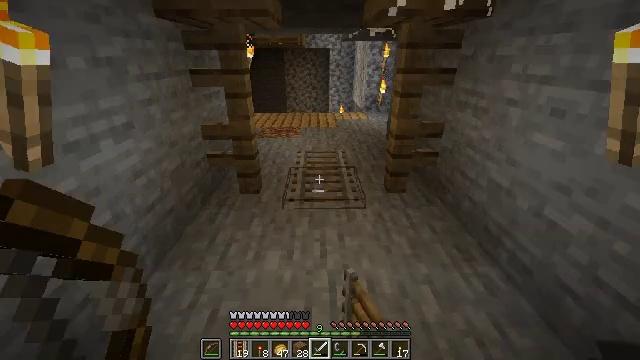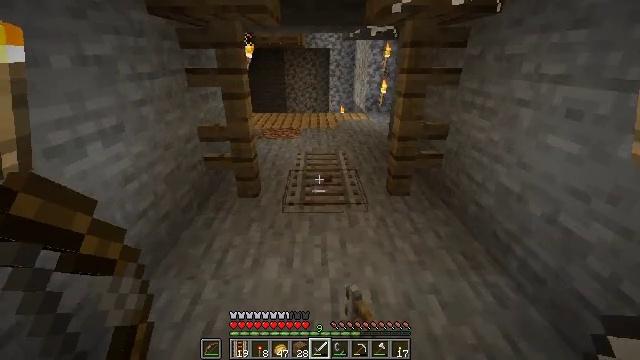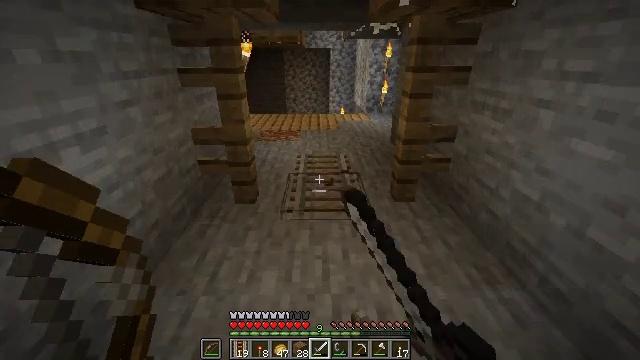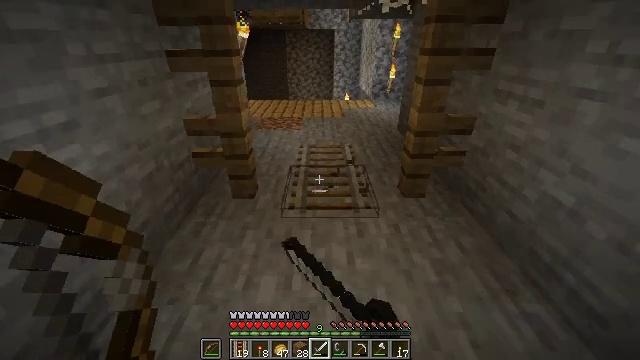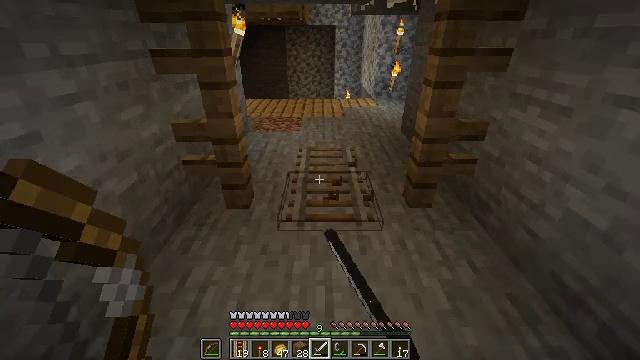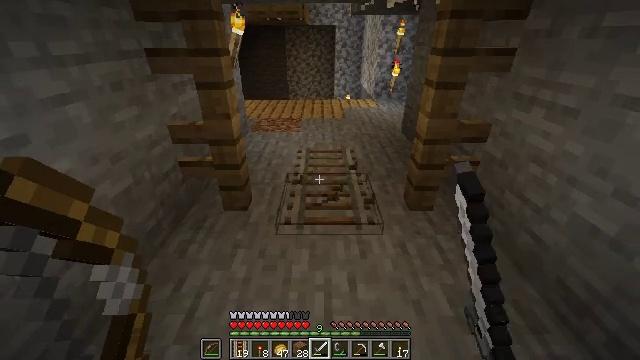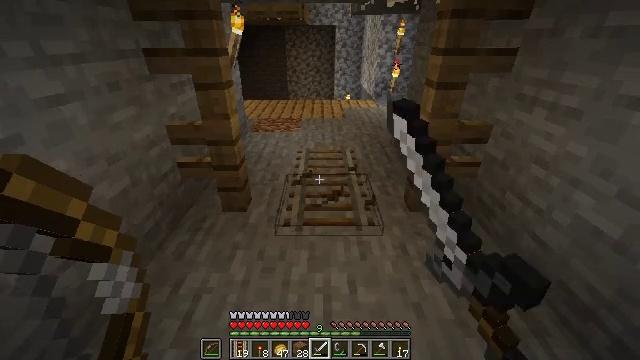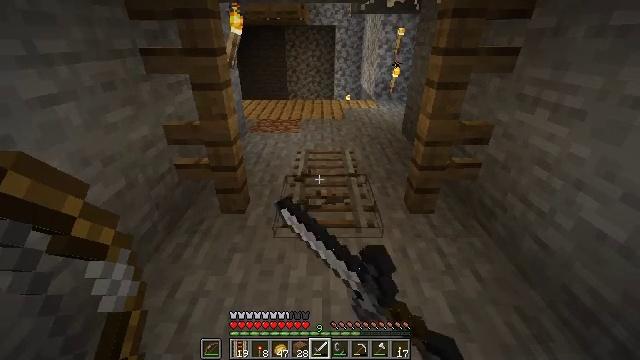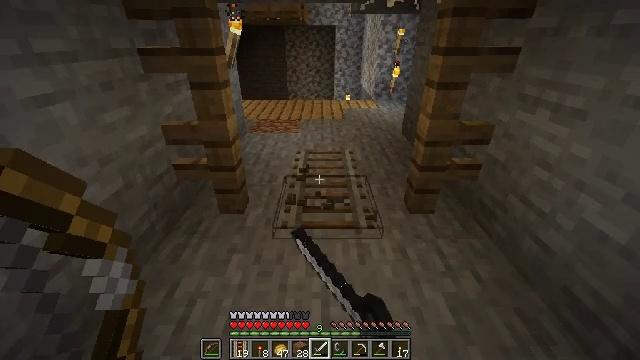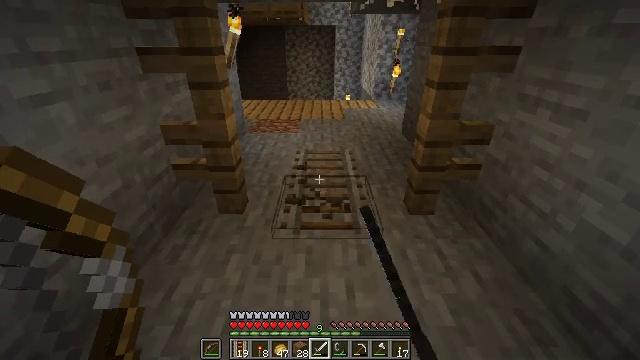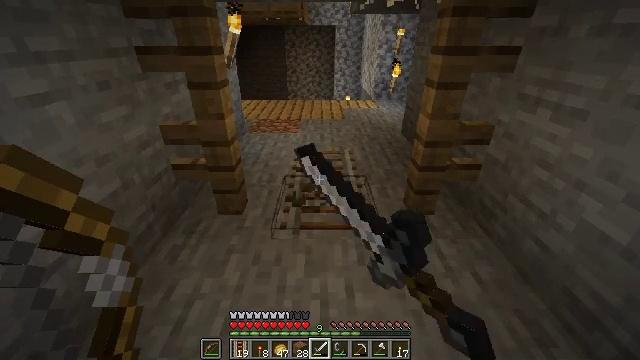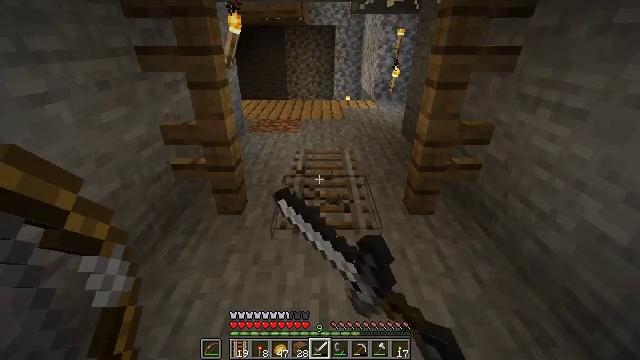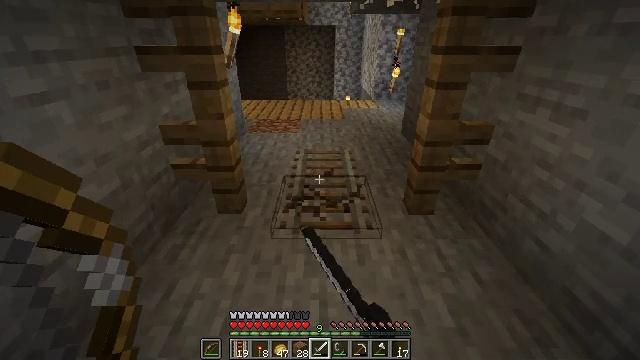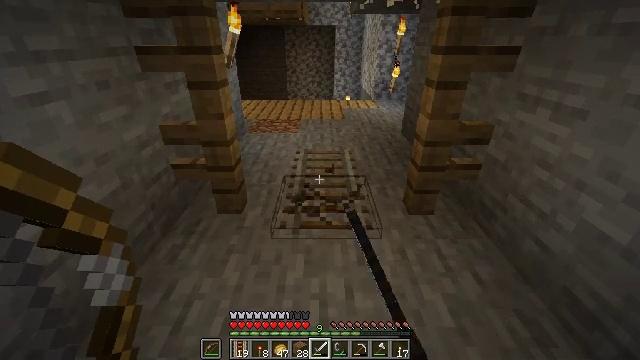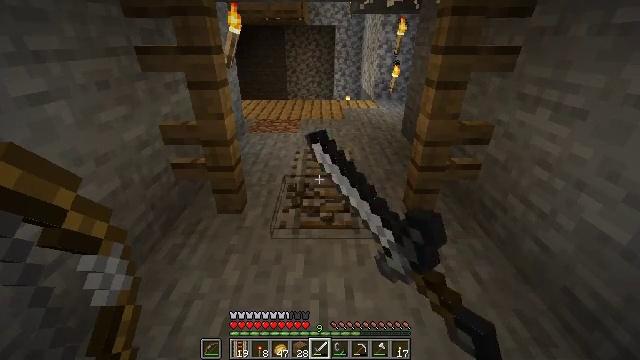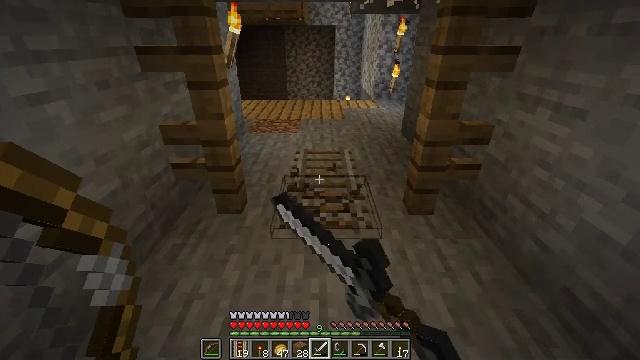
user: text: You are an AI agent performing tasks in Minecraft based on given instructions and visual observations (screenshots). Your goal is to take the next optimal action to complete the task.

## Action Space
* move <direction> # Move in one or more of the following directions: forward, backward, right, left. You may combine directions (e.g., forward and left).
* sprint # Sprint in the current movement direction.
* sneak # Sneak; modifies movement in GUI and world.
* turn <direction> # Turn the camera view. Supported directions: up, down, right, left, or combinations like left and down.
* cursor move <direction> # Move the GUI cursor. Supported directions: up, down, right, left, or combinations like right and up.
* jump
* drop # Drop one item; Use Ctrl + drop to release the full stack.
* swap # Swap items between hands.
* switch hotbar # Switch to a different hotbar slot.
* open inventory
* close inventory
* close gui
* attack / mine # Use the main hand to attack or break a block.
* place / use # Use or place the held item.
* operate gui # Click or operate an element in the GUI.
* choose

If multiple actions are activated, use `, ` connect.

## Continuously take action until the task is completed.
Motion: motion action
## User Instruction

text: Recycle the rail from an abandoned track.
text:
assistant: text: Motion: move forward, attack / mine
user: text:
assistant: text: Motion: move forward, attack / mine
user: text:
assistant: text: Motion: move forward, turn down, attack / mine
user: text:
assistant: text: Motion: attack / mine
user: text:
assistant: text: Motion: attack / mine
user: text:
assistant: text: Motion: attack / mine
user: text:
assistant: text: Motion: attack / mine
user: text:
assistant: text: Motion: attack / mine
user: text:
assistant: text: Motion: attack / mine
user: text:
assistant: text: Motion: attack / mine
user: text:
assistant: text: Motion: attack / mine
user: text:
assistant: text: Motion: attack / mine
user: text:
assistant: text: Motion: attack / mine
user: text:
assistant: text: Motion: attack / mine
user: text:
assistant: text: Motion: attack / mine
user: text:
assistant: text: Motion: attack / mine
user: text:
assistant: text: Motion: attack / mine
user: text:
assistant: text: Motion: attack / mine
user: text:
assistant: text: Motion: attack / mine
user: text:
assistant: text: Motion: attack / mine
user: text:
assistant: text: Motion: attack / mine
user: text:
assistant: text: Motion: attack / mine
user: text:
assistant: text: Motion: attack / mine
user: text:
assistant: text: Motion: attack / mine
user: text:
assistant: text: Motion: attack / mine
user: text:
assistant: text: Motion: attack / mine
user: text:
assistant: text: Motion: attack / mine
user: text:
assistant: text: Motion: attack / mine
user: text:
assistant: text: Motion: attack / mine
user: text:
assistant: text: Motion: move forward, attack / mine